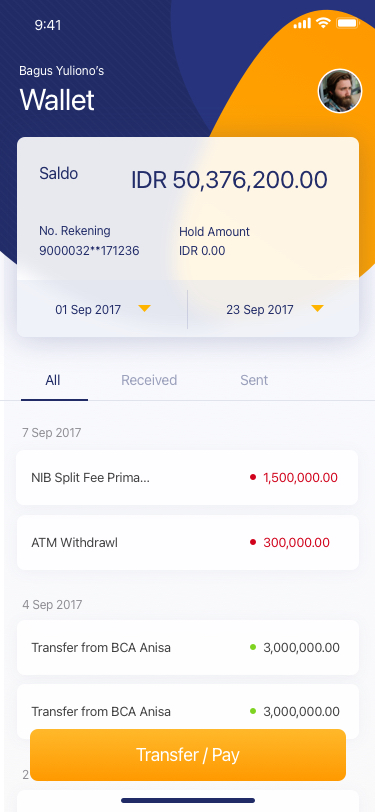
Text in this UI design:
Bagus Yuliono’s
Wallet
Saldo
No. Rekening
9000032**171236
Hold Amount
IDR 0.00
IDR 50,376,200.00
01 Sep 2017
23 Sep 2017
7 Sep 2017
4 Sep 2017
2 Sep 2017
NIB Split Fee Prima…
1,500,000.00
ATM Withdrawl
300,000.00
Transfer from BCA Anisa
3,000,000.00
Transfer from BCA Anisa
3,000,000.00
Transfer from BCA Anisa
3,000,000.00
All
Received
Sent
Transfer / Pay